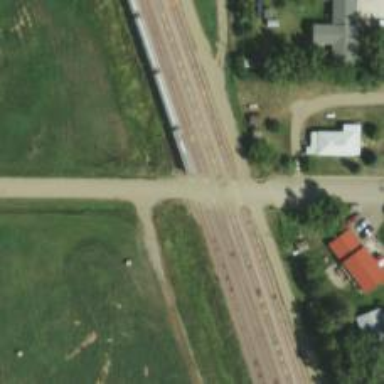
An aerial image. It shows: Level crossing along the railway.